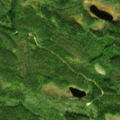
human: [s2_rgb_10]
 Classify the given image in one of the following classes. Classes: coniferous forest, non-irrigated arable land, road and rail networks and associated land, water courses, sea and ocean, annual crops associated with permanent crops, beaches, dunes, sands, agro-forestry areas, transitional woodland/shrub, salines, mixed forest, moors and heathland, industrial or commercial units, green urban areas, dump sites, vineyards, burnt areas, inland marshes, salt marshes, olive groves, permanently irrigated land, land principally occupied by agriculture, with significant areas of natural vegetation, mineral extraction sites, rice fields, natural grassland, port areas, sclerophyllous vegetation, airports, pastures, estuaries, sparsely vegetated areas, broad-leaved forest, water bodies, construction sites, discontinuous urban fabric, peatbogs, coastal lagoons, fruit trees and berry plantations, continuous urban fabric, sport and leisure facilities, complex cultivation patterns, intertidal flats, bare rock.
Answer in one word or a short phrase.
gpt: coniferous forest, mixed forest, transitional woodland/shrub